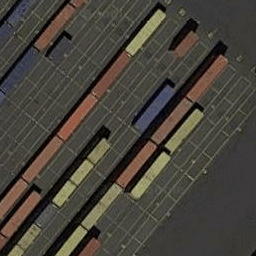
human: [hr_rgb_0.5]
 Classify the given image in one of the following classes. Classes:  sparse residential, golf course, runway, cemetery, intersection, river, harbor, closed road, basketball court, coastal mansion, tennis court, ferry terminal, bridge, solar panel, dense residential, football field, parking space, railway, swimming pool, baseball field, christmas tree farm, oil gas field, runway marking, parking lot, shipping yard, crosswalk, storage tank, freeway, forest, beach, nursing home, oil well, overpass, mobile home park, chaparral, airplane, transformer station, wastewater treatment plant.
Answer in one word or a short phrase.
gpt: shipping yard